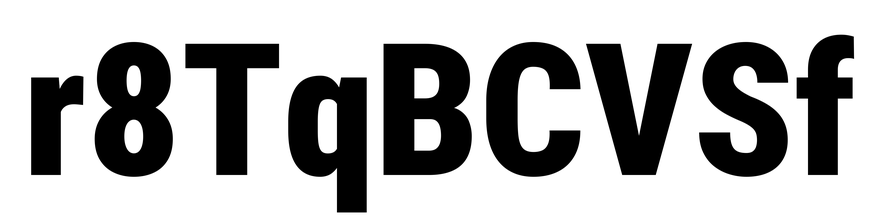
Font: Roboto_Condensed_Black